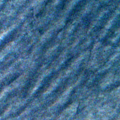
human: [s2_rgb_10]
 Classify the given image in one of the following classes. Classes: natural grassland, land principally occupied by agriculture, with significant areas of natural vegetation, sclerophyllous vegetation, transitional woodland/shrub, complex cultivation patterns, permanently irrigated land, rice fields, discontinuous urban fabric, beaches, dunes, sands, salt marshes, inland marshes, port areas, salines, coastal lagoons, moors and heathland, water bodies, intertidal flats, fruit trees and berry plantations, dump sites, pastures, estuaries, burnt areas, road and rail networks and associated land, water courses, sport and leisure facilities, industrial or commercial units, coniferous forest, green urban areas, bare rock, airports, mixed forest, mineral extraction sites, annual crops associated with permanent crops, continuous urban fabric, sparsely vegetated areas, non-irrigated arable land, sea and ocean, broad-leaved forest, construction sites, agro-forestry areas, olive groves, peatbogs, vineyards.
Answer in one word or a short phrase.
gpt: sea and ocean